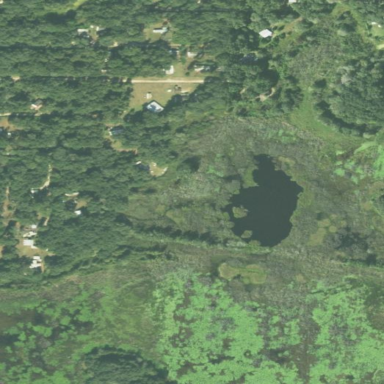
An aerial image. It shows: Swamp in wetland area.